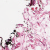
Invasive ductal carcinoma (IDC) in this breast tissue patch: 0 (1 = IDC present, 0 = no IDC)